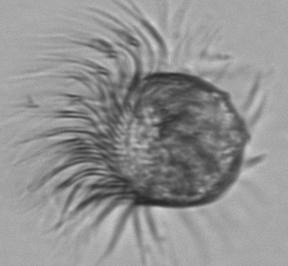
Label: Pelagostrobilidium